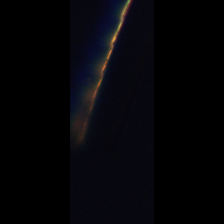
Taxon: Psuedo-nitzschia
Group: Diatoms